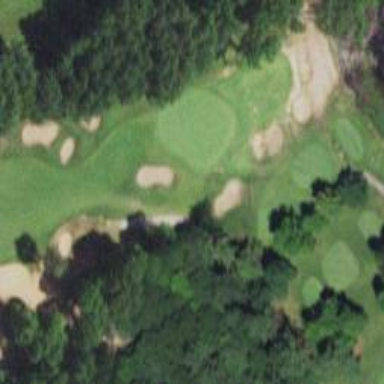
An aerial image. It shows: Path for both road and golf.